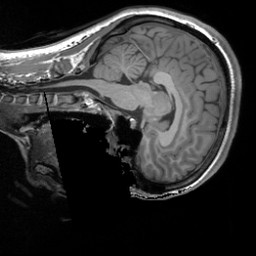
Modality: T1w
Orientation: sagittal
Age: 25
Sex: female
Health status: healthy
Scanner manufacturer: siemens
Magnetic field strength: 3 T
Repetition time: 1.9 s
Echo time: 0.00252 s